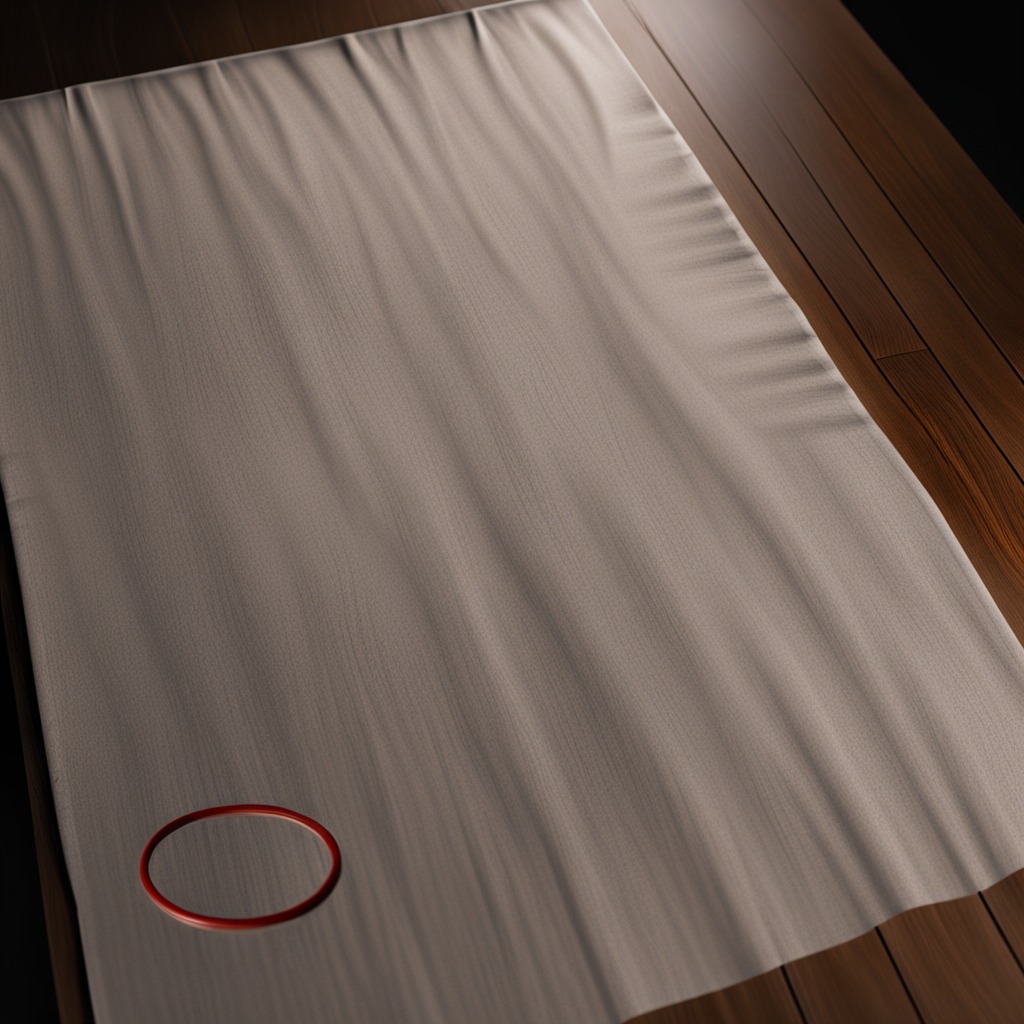
A rubber O-ring lies on a wooden table.